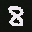
Label: 8